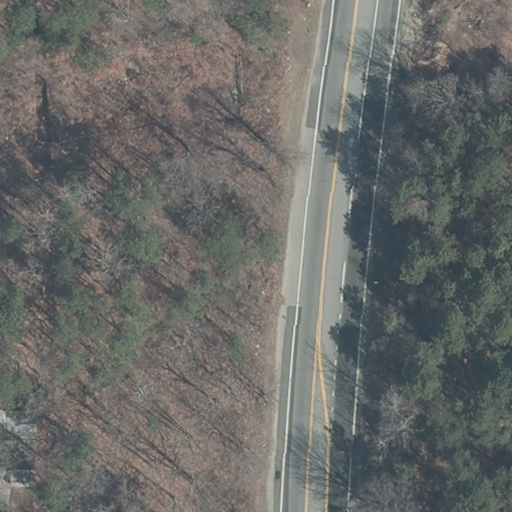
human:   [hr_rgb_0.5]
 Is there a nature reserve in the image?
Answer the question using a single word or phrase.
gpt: yes

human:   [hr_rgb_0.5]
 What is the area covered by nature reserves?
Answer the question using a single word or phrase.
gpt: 10614m2

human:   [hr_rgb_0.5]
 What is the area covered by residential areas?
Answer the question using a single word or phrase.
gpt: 9196m2

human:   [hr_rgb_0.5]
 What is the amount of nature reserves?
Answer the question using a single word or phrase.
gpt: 1

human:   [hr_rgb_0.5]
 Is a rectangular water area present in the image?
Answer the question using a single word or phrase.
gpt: no

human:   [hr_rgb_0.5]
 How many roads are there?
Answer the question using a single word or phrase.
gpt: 1

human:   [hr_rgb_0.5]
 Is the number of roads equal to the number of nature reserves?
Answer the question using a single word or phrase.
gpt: yes

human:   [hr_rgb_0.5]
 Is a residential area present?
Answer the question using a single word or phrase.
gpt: yes

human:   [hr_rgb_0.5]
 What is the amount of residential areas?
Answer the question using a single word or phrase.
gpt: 1

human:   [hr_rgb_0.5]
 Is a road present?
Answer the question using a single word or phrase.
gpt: yes

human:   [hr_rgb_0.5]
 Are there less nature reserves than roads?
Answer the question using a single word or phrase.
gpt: no

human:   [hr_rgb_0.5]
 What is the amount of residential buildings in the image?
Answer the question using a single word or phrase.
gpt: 0

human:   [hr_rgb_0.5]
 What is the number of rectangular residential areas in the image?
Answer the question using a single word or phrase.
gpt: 0

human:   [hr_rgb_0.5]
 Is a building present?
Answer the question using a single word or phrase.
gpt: no

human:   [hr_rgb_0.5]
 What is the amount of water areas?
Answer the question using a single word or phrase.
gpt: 0

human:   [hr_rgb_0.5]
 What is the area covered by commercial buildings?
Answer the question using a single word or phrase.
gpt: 0m2

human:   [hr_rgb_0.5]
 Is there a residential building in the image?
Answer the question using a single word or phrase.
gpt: no

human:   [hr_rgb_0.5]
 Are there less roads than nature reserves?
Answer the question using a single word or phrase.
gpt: no

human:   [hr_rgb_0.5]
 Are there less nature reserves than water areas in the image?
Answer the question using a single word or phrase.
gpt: no

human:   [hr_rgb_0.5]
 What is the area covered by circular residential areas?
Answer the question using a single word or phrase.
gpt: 0m2

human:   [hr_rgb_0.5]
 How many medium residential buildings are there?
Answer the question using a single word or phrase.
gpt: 0

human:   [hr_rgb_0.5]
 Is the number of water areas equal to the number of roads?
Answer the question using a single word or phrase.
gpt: no

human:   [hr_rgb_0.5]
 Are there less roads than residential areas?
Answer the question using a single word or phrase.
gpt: no

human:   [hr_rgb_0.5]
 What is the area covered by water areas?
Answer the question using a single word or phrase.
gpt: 0m2

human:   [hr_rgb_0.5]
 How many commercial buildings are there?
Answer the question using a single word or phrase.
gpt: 0

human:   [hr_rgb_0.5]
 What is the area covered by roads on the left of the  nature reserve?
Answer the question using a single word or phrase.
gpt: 0m2

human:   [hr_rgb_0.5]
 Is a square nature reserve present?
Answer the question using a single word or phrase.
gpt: no

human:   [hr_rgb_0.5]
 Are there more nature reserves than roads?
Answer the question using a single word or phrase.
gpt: no

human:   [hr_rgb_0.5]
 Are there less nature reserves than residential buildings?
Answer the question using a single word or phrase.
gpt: no

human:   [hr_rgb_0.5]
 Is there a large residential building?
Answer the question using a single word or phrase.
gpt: no

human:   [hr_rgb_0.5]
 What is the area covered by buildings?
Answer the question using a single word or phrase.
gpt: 0m2

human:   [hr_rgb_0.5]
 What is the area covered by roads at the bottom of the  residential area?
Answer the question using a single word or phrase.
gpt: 0m2

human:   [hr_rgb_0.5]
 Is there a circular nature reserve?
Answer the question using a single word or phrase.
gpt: no

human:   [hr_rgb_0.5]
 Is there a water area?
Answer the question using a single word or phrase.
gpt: no

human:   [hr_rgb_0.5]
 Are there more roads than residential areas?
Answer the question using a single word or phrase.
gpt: no

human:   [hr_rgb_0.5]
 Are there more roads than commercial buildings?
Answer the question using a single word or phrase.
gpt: yes

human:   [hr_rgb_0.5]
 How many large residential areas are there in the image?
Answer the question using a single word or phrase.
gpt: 1

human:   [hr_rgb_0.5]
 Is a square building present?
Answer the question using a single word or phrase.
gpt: no

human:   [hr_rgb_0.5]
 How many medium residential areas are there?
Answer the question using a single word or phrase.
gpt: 0

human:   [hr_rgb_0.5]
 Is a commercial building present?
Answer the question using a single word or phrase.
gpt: no

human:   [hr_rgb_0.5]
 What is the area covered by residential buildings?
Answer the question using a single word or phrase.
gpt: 0m2

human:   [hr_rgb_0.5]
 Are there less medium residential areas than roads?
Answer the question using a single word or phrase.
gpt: yes

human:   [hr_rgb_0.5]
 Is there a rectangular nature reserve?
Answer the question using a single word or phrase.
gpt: yes

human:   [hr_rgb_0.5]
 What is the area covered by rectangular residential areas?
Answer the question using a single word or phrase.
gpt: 0m2

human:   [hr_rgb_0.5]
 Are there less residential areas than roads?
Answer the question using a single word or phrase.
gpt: no

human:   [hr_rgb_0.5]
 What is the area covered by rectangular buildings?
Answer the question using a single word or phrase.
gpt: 0m2

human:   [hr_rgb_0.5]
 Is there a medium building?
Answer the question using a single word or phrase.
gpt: no

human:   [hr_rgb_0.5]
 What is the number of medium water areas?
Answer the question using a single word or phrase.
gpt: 0

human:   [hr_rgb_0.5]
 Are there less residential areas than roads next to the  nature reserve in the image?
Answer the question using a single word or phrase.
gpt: no

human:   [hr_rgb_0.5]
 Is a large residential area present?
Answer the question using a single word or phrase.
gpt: yes

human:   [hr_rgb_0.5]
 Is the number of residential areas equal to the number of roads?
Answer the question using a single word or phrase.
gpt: yes

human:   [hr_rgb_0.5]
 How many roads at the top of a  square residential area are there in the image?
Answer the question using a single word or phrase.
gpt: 0

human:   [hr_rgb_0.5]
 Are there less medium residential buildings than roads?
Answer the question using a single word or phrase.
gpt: yes

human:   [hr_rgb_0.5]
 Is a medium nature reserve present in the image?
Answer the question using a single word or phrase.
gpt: no

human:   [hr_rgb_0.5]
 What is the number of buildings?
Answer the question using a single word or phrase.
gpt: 0

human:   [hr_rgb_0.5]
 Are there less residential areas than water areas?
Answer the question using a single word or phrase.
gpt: no

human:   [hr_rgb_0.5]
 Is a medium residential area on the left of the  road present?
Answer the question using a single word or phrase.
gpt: no

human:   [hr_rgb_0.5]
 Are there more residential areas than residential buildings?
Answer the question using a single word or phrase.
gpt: yes

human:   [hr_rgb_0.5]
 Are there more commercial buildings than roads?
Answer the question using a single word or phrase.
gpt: no

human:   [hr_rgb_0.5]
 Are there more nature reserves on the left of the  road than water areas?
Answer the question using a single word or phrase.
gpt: no

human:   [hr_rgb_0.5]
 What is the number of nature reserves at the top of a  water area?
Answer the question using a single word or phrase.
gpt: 0

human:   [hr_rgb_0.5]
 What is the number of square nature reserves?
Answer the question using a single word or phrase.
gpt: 0

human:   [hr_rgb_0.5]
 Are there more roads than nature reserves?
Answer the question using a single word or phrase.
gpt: no

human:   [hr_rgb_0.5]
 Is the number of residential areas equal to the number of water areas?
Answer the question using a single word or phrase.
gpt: no